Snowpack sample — Rabbit Ears Pass, Jackson County, Colorado, USA (12/17/25, 1:08 PM MST)
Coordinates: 40.387, -106.625
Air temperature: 34 °F
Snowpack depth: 46 cm
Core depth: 30 cm
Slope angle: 6°, slope face: 165°
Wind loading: medium
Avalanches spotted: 0
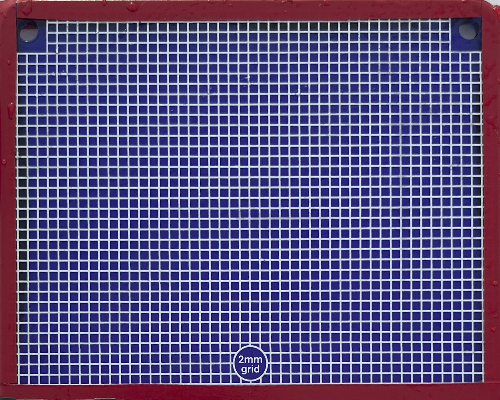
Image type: profile
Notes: No avalanches spotted nearby, although collected in a meadowy area with minimal risk on this face of the pass.